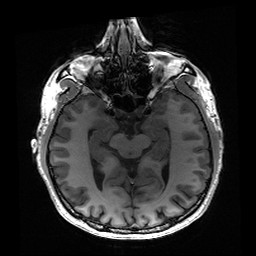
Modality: T1w
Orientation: sagittal